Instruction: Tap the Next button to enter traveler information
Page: cart
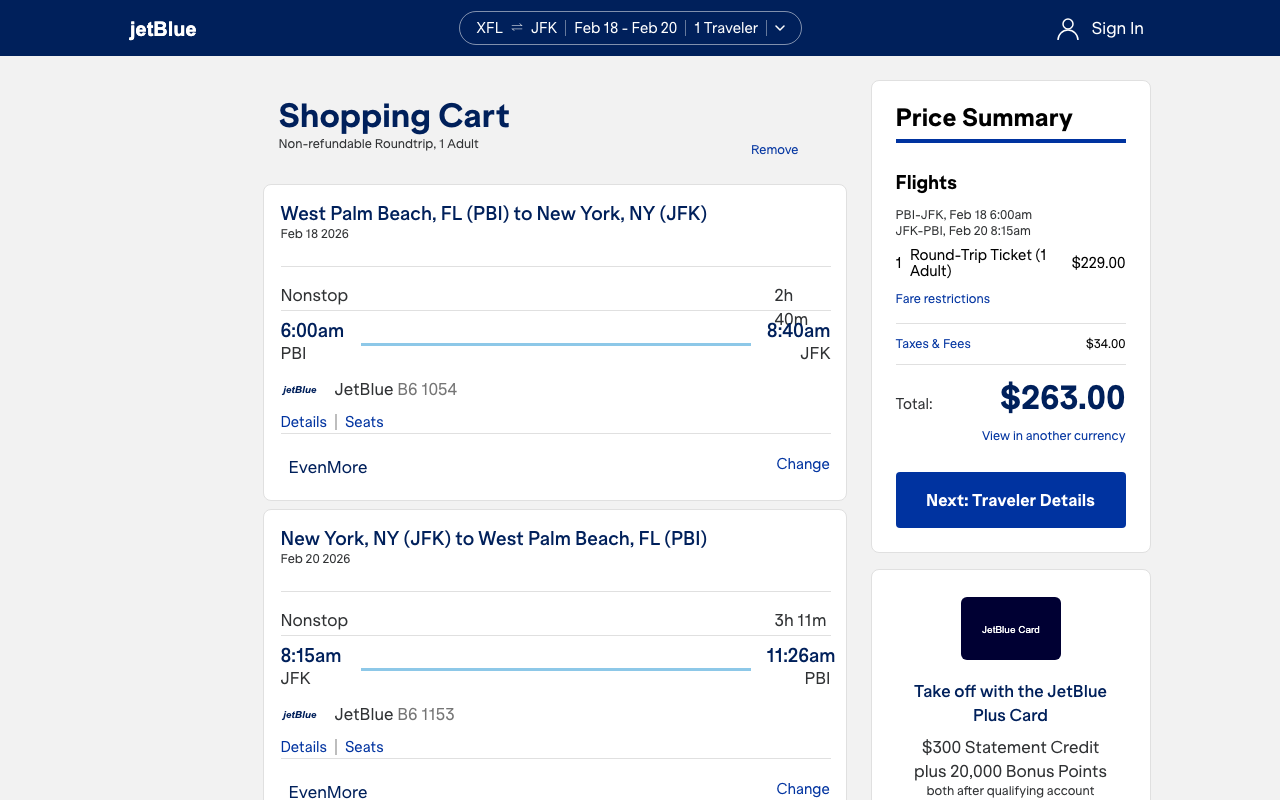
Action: click